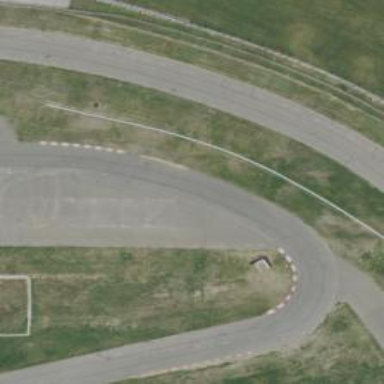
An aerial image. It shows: Raceway for motor sports.